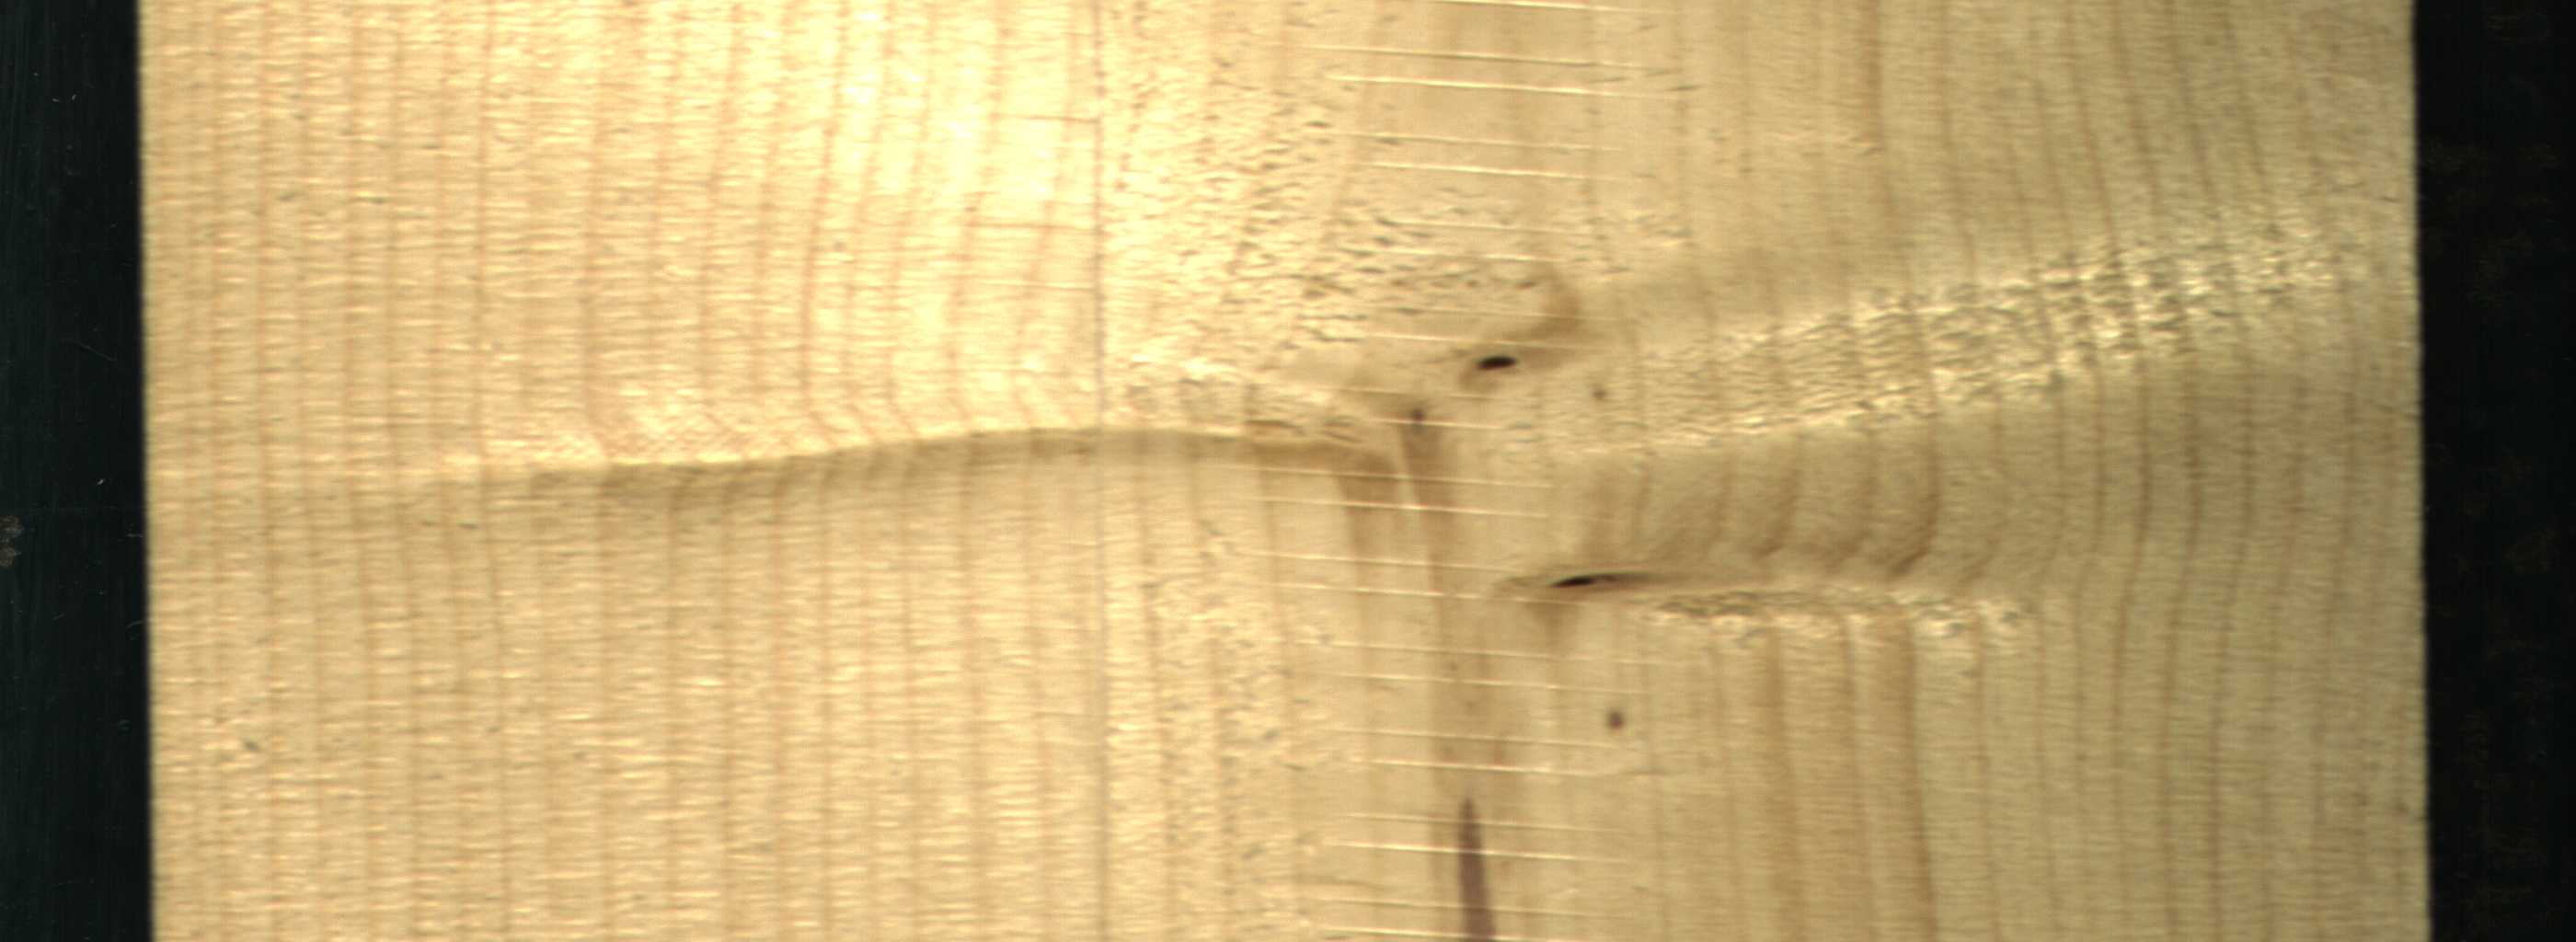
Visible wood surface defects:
Marrow
Dead_Knot
Dead_Knot